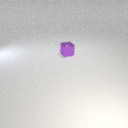
small purple metal cube